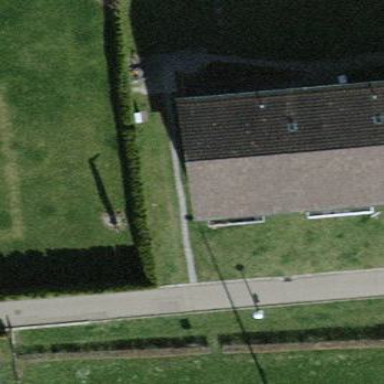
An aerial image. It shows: Building with tile roof.